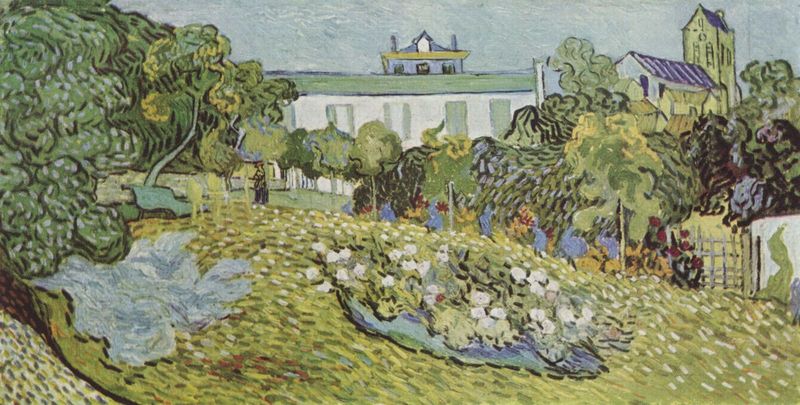
Titel: Der Garten Daubignys
Künstler: Vincent van Gogh
Standort: Hiroshima
Institution: Museum of Art
Schlagwörter: baum, blau, gemälde, himmel, mann, schatten, wasser, weiß, wolken, bäume, frauen, gelb, grün, impressionismus, kirchturm, landschaft, ocker, see, stadt, teich, blume, blumen, fenster, frankreich, licht, schwarz, strasse, tür, blüte, blüten, dach, gebäude, gras, haus, park, rasen, rosen, rot, weg, wiese, wolke, zaun, beige, malerei, wand, mensch, holland, niederlande, häuser, natur, büsche, kirche, pastos, wald, turm, garten, zypressen, sommer, welle, moderne, pointilismus, dorf, giebel, mauer, hecke, linien, gartenzaun, van gogh, bank, blue, church, men, oil, red, white, window, black, expressionism, green, manet, painting, wall, windows, woman, yellow, bed, flowers, oil painting, pattern, brown, plant, blumenwiese, striche, tor, provence, glockenturm, kloster, dom, dachfenster, strich, kunst, tupfer, pinselstrich, vincent van gogh, kathedrale, flower, man, sky, tree, building, field, house, lake, landscape, water, houses, roof, tower, trees, village, beet, beete, blumenbeet, pinselstriche, flat, grass, garden, plants, cezanne, color, dots, impressionism, purple, bird, kirschbaum, hasu, fence, monet, leaves, cathedral, gestrichelt, art, dot, eaves, painter, school, gartentor, pflege, animal, bush, pond, branches, blumne, beautiful, brush, pale, flow, dutch, spire, steeple, parkbank, shrubs, kirschbäume, weeds, strokes, bold, hummel, bulmen, planting, vincent, rasenb, lush, vegetables, gogh, yard, cotton, monotone, tone, tones, van, mantion, gemäldeimpressionismus, vango, van goh, patterm